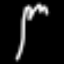
Label: fork